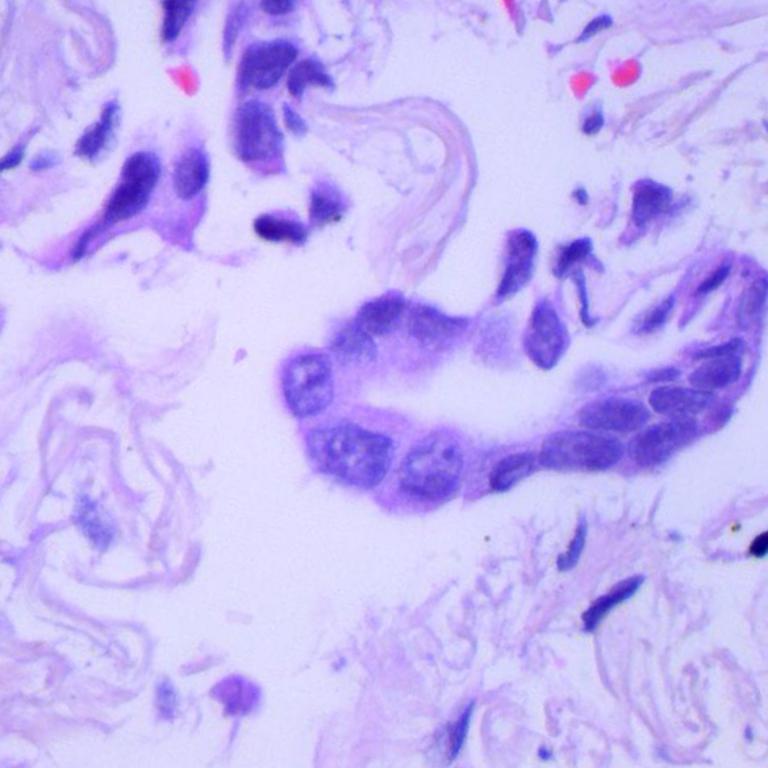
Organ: lung
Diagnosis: adenocarcinomas